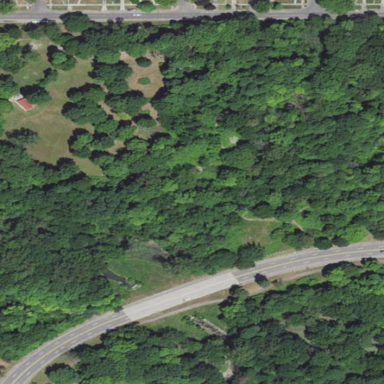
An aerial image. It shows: Beautiful woodland area.